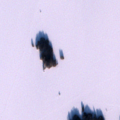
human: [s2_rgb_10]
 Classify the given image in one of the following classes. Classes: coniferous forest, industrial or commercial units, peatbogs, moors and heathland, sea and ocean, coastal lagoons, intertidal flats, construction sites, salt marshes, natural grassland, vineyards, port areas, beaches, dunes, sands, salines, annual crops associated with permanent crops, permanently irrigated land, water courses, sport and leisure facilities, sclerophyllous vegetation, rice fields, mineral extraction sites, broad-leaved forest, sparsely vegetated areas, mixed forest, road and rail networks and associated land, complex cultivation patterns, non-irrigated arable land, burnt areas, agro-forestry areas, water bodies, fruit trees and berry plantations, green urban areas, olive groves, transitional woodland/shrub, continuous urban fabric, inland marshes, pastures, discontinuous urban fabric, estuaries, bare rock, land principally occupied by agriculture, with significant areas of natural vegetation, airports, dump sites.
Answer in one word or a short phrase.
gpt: water bodies